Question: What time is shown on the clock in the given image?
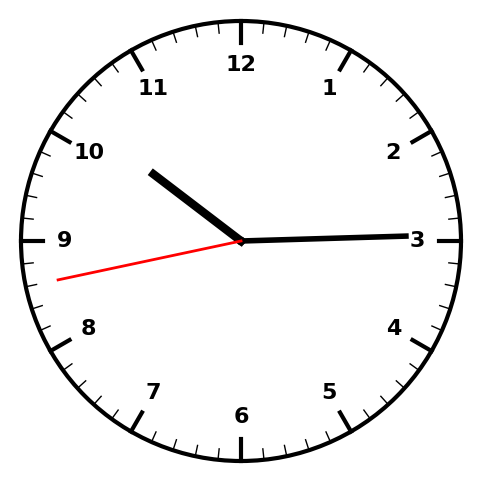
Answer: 10:14:43